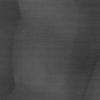
Atmospheric dust classification: not_dusty